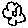
Label: flower